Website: walmart
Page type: address-validator
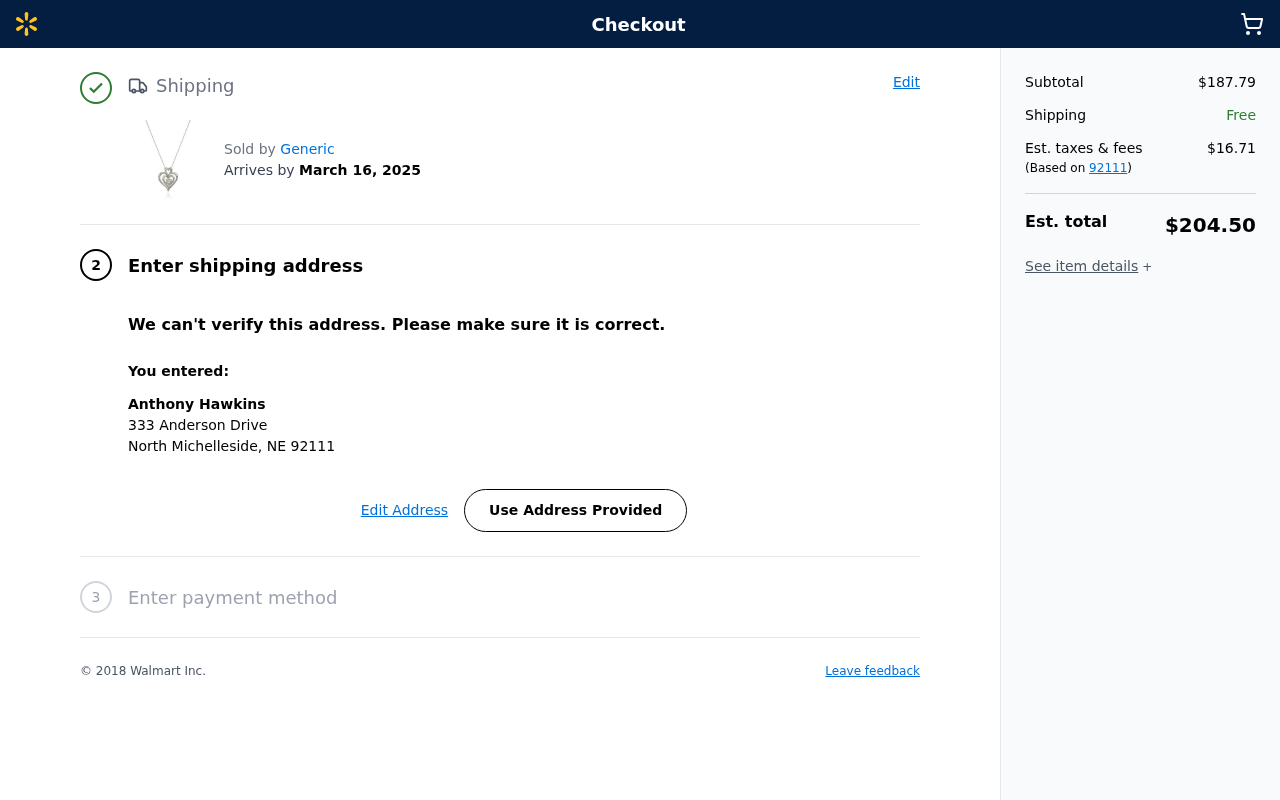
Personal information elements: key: PII_CITY_STATE_ZIP
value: North Michelleside, NE 92111
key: PII_FULLNAME
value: Anthony Hawkins
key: PII_POSTCODE
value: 92111
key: PII_STREET
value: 333 Anderson Drive
Product elements: key: PRODUCT1_BRAND
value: Generic
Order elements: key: ORDER_DELIVERY_DATE
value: March 16, 2025
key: ORDER_SUBTOTAL
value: $187.79
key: ORDER_SHIPPING_COST
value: Free
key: ORDER_TAX
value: $16.71
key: ORDER_TOTAL
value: $204.50